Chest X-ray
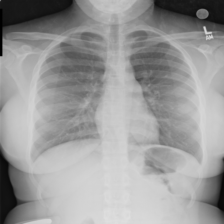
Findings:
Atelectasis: negative
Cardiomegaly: negative
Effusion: negative
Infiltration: negative
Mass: negative
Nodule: negative
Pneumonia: negative
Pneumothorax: negative
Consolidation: negative
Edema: negative
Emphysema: negative
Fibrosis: negative
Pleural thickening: negative
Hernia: negative